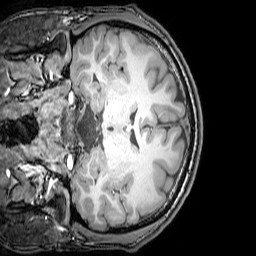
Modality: T1w
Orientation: coronal
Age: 22
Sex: male
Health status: healthy
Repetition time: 0.081 s
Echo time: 0.037 s